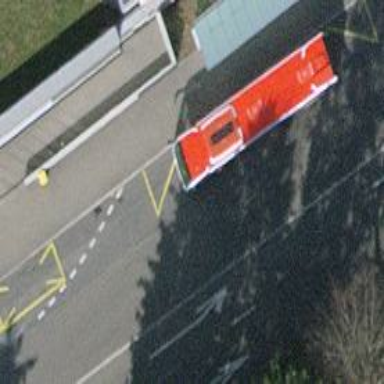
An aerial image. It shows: Platform for public transport with shelter.